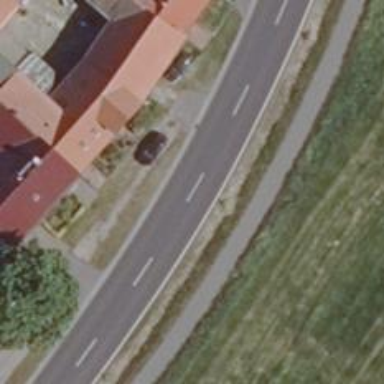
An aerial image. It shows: Primary road with asphalt surface.